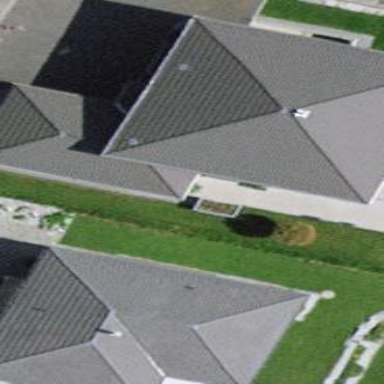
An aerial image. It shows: Simple house.